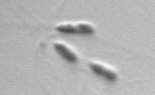
Label: Dinobryon